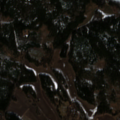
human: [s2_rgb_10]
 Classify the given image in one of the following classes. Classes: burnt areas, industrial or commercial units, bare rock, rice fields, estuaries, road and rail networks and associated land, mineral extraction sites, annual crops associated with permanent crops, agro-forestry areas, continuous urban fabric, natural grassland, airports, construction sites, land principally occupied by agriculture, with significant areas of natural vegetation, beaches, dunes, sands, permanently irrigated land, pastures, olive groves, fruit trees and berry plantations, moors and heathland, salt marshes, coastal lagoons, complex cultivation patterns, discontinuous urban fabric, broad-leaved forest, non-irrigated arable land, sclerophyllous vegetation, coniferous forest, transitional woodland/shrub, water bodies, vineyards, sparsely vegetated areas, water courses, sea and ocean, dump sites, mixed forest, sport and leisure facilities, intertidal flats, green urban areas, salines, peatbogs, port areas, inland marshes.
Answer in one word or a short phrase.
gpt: non-irrigated arable land, land principally occupied by agriculture, with significant areas of natural vegetation, coniferous forest, transitional woodland/shrub, water bodies